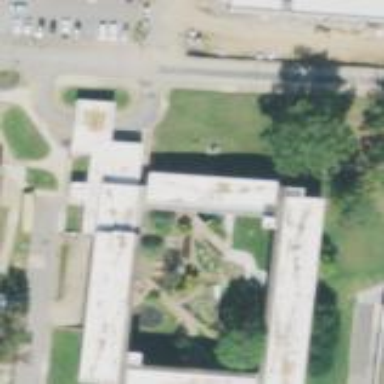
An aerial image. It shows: View of university building.